Question: I am currently scraping pollen data from wunderground since their API accessor doesn't offer pollen data, specifically the values attributed to each day.
I've navigated the HTML using Chrome Dev Tools and found the specific line that I want. Using the <URL> offered by JSoup, I tried putting in my own custom CSS Selectors, but I am quite lost.
I was wondering if anyone would give me some insight on how to access that particular element.
For example, below is an example of what I have so far.
'''
doc = Jsoup.connect("http://www.wunderground.com/DisplayPollen.asp?Zipcode=19104").get();
Element title = doc.getElementById("td");
Element tagName = doc.tagName("id");
System.out.println(tagName);
'''

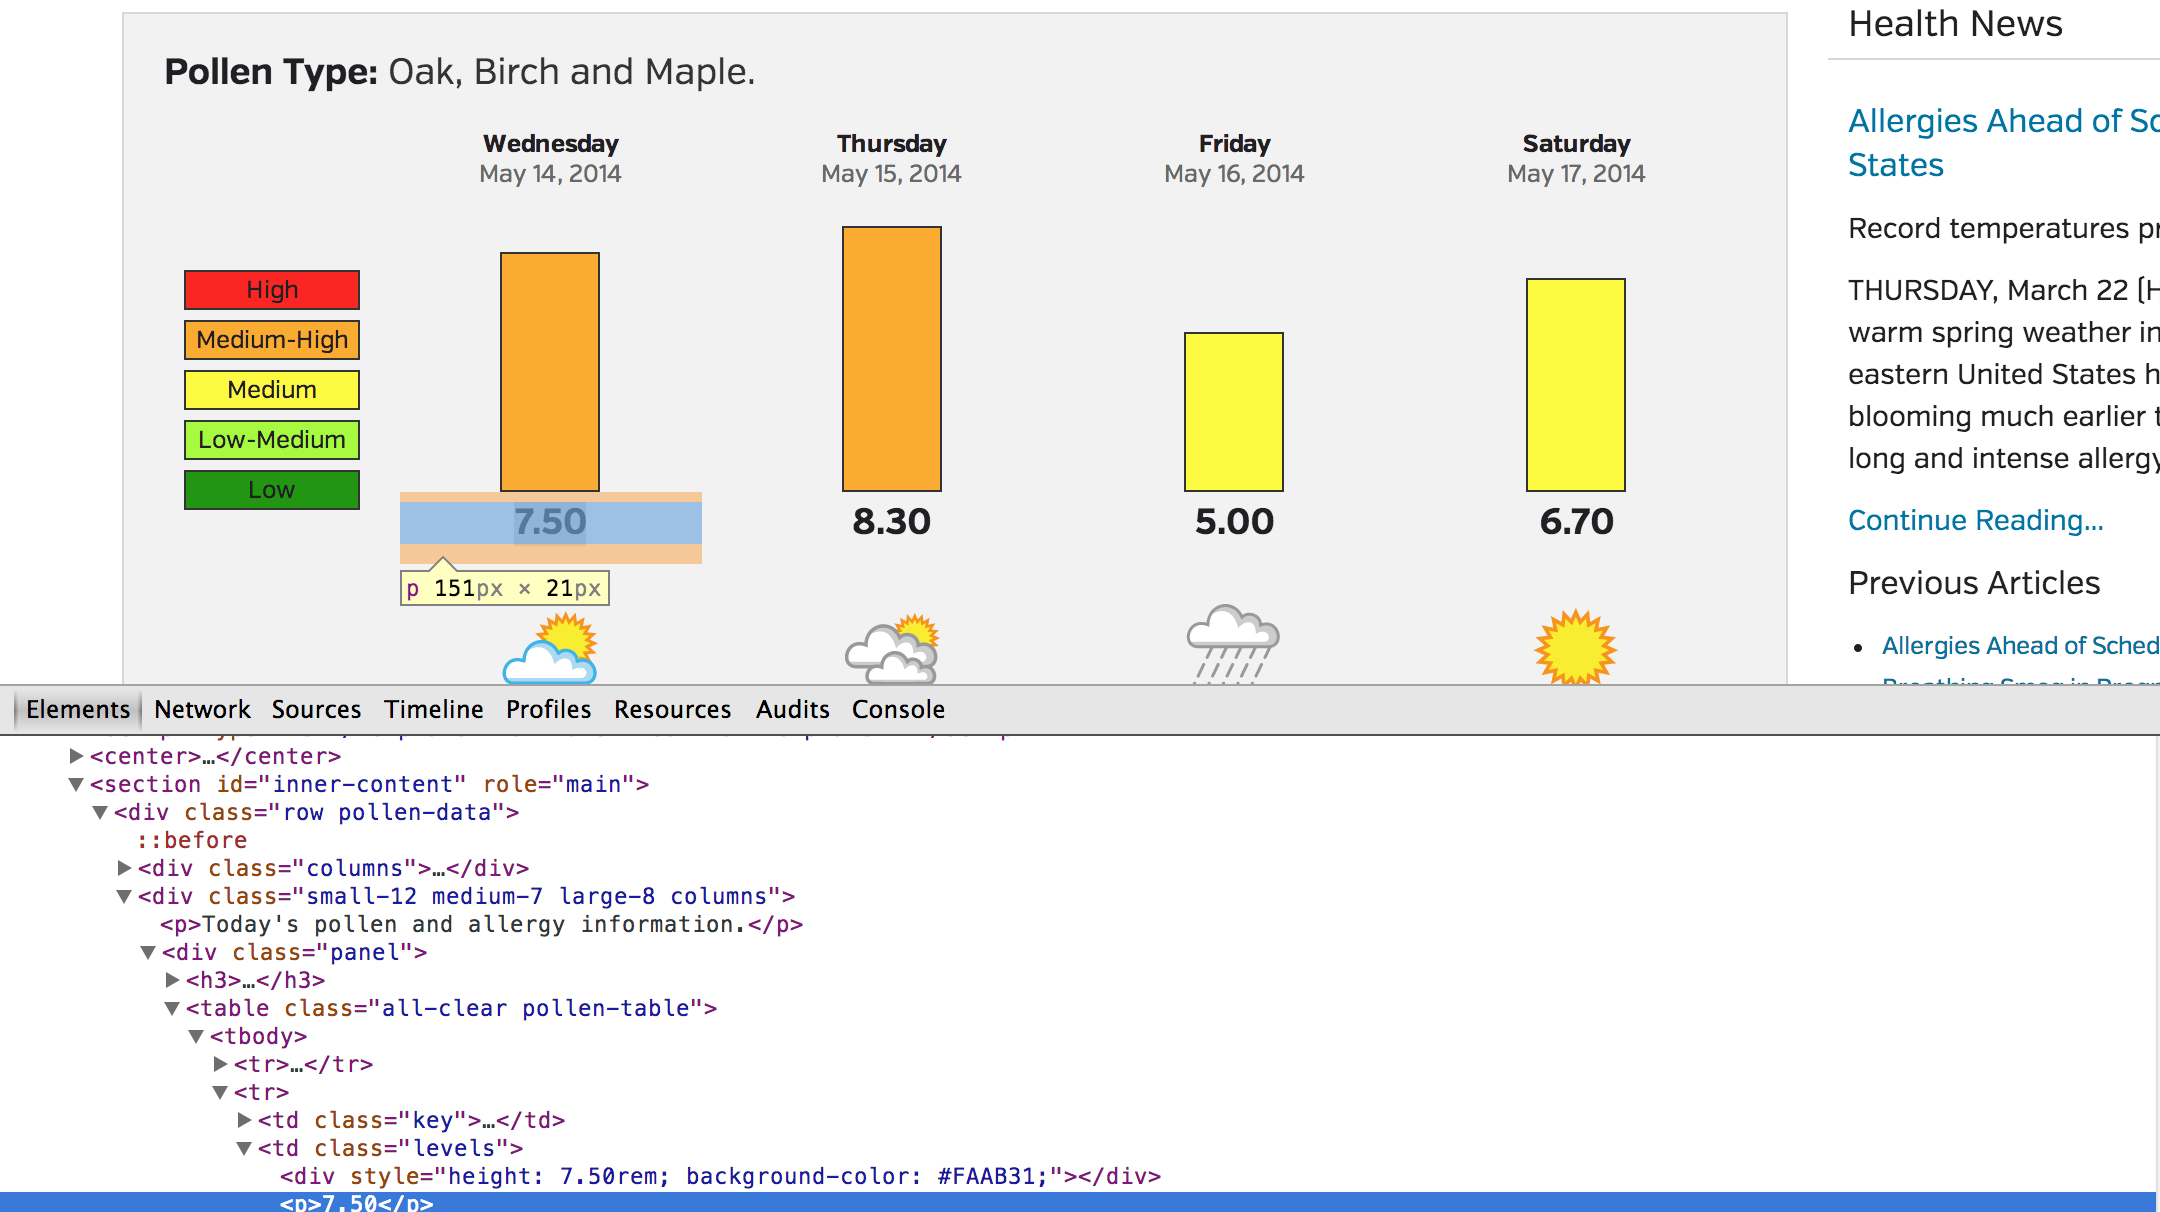
Answer: You don't want to use 'doc.getElementById("td")' because '<td>' is not 'id' , but (also 'getElementById' doesn't support CSS query).
What you want is to 'select' first '<td>' with class 'levels'. You can do it via
'''
Element tag = doc.select("td.levels").first();
'''
Also to get only text which will be generated with this tag (and not entire HTML) use 'text()' method like
'''
System.out.println(tag.text());
'''